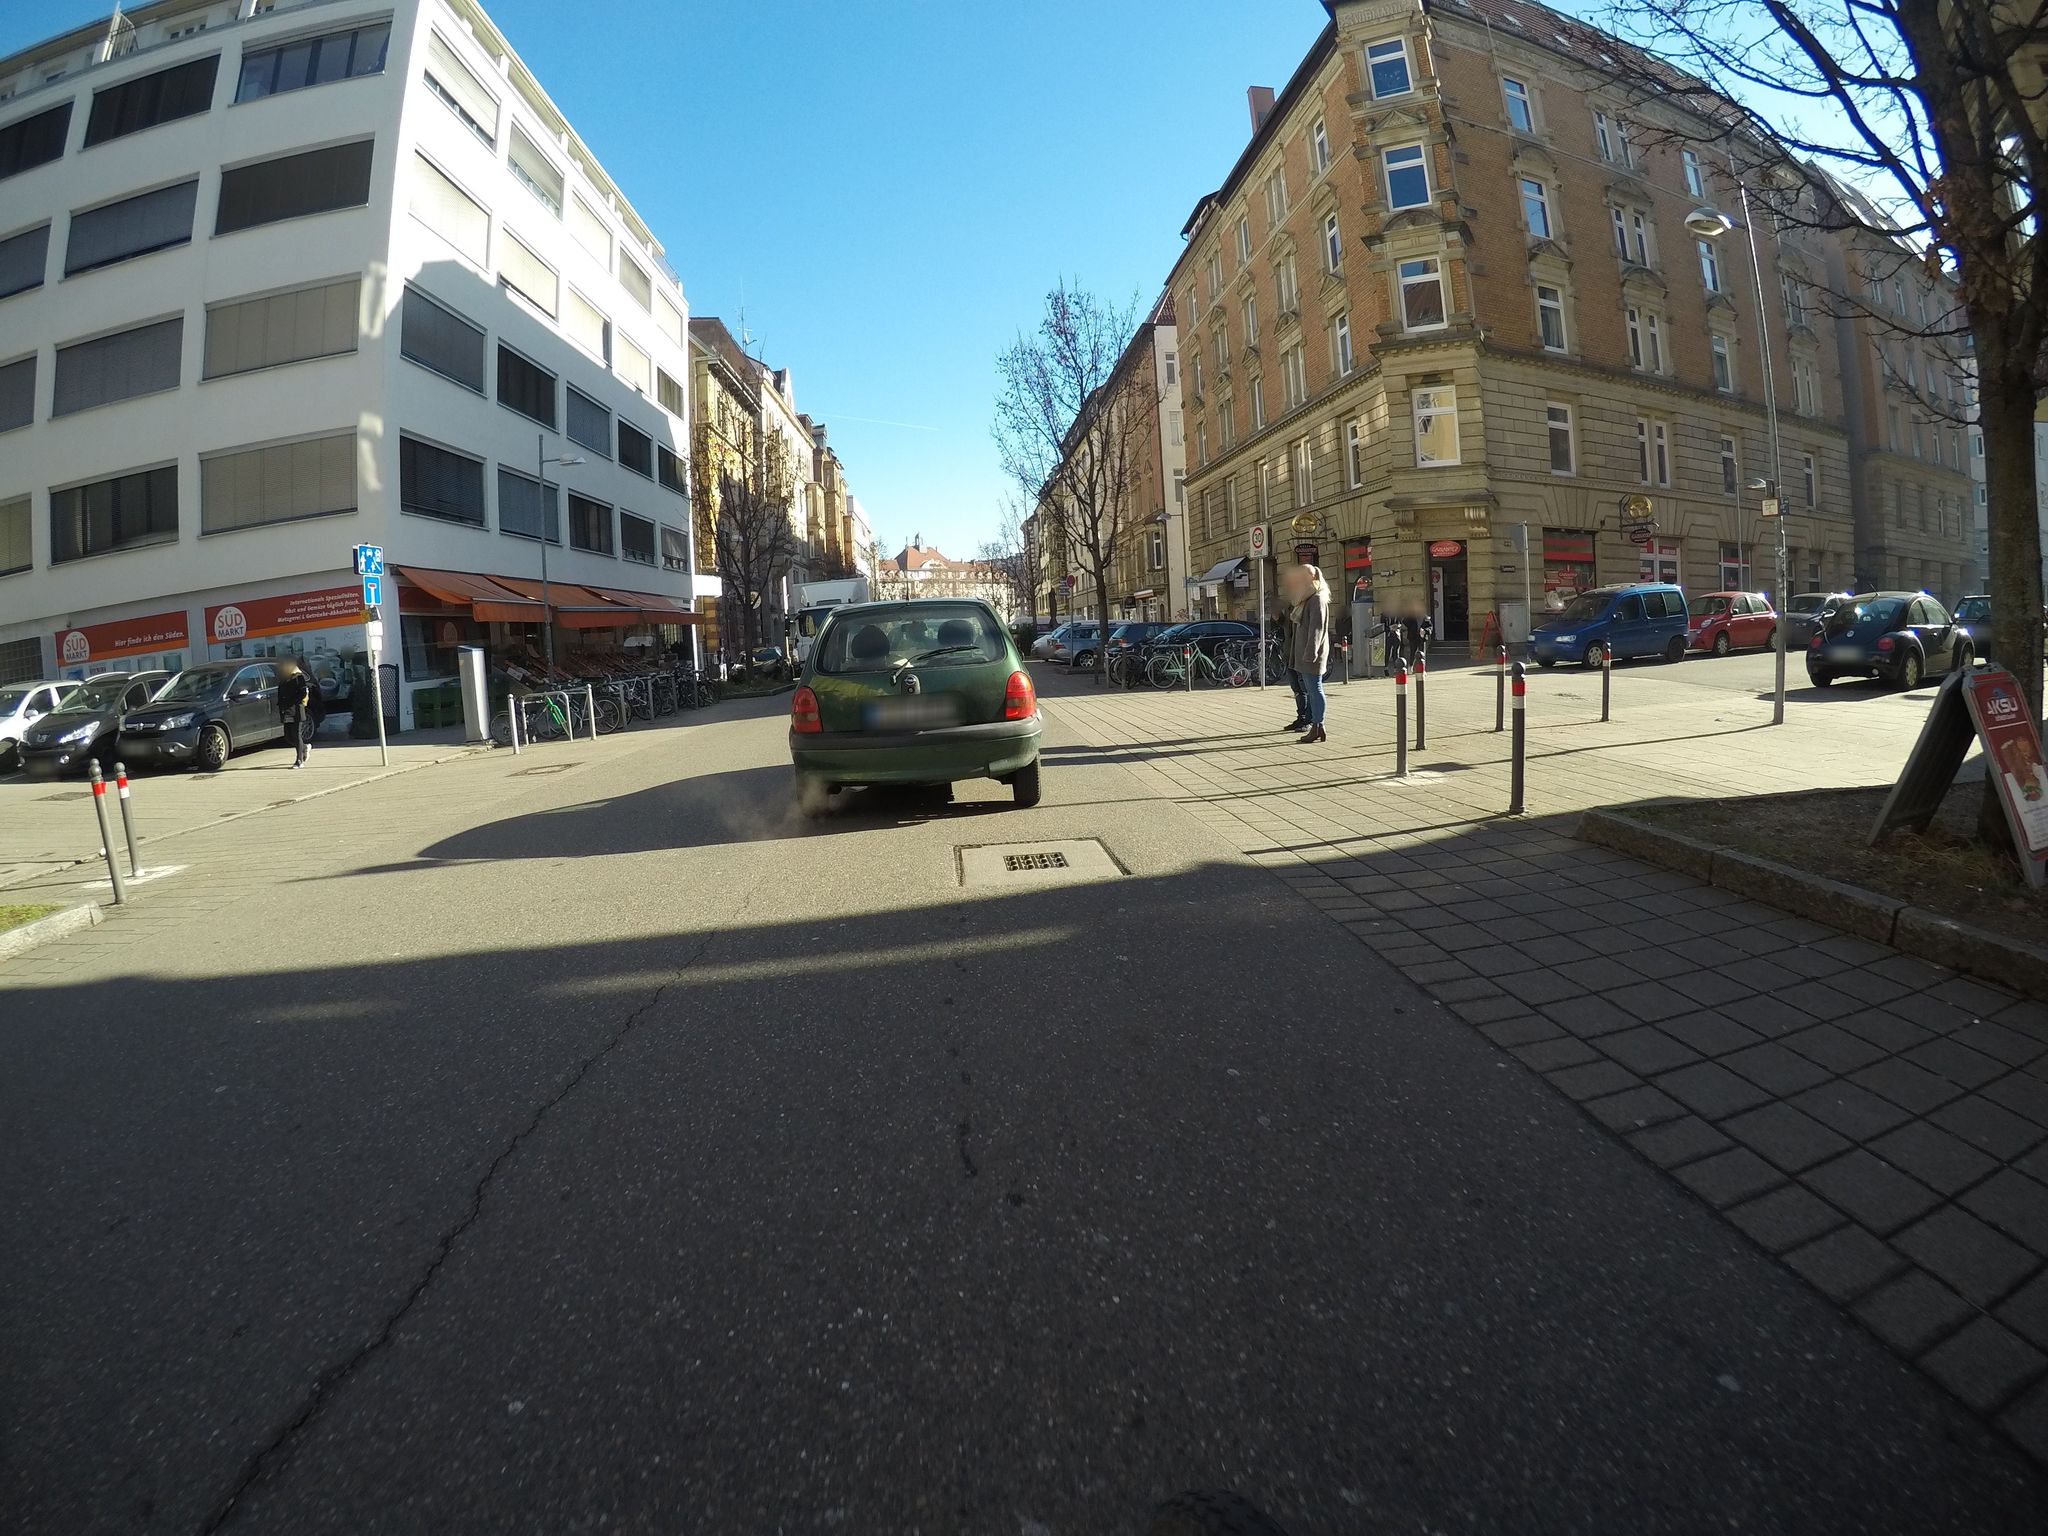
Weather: clear
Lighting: day
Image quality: good
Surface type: walking surface
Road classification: footway, living_street, steps
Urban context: urban centre
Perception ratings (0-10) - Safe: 4.06, Lively: 8.68, Beautiful: 6.93, Boring: 5.14, Depressing: 4.25, Wealthy: 9.57